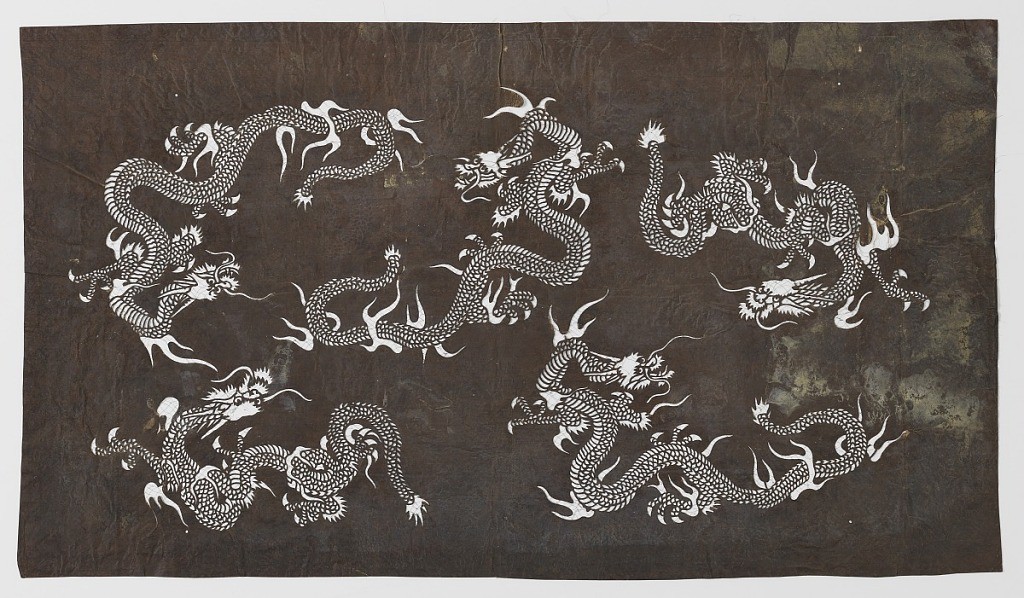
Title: Dragons
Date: mid 18th - early 19th century
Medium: Mulberry paper (kozo washi) treated with fermented persimmon tannin (kakishibu), and silk threads (itoire)
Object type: Katagami
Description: Japanese dragons (ryu) originate from Chinese dragons and represent a wingless serpent with three-clawed feet. Each part of the body is a composite of nine different animals: Horns - Deer, Head - Camel, Eyes - Rabbit, Neck - Snake, Abdomen - Cockle, Scales - Carp, Claws - Eagle, Paws - Tiger, and Ears - Ox. Depictions of dragons are symbols of strength, courage, and magic. These five dragons are shown flying in the sky. Silk threads are added to support the stencil structure.